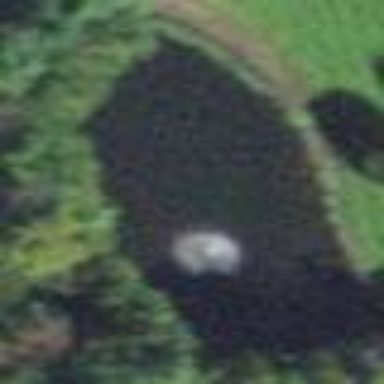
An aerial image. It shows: Serene pond surrounded by nature.